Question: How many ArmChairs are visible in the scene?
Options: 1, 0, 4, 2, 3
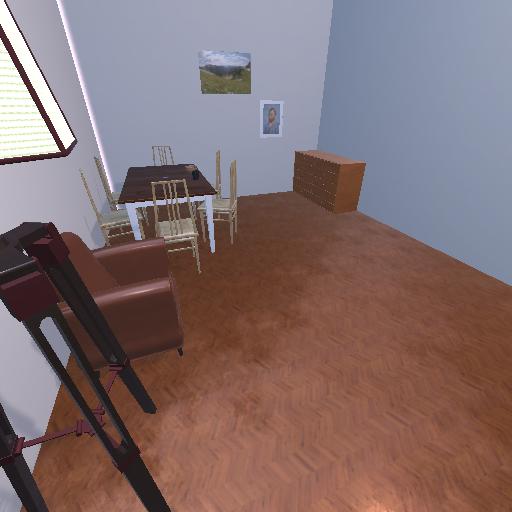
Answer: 1